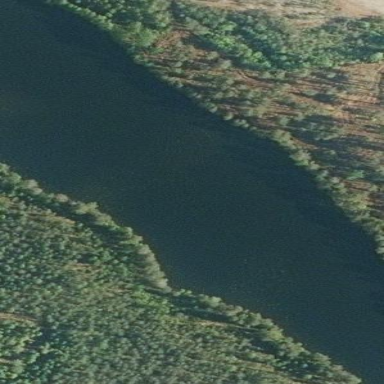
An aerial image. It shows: Peaceful pond surrounded by nature.